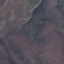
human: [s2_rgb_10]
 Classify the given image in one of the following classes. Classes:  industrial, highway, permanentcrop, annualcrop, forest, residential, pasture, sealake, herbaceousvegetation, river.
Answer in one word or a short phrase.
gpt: HerbaceousVegetation